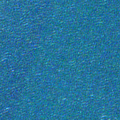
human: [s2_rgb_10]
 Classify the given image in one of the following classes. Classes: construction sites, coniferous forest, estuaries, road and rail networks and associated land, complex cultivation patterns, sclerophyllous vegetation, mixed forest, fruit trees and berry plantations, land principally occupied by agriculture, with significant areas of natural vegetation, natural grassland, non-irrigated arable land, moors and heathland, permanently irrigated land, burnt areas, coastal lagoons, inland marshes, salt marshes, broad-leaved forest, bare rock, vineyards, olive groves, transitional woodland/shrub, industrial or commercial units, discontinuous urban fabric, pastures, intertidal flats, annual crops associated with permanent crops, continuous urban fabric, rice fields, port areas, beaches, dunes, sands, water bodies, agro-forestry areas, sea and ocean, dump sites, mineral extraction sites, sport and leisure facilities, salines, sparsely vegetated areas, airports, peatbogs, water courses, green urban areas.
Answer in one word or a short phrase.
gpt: sea and ocean